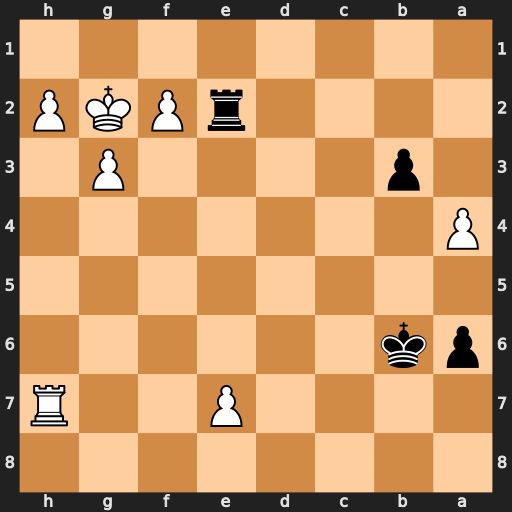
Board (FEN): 8/4P2R/pk6/8/P7/1p4P1/4rPKP/8
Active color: b
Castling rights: -
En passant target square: -
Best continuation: b2 a5+ Kxa5 e8=Q Rxe8 Rb7 Re2 h4 Ka4 h5 Ka3 h6 Re6 h7 Rh6 Rb6 Rxb6